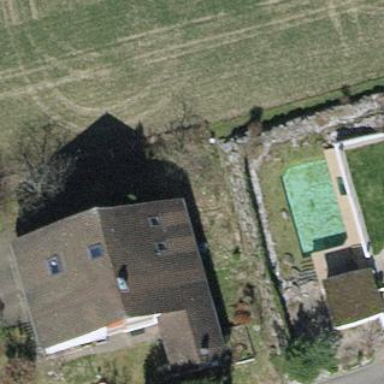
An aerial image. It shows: Detached building with tile roof.